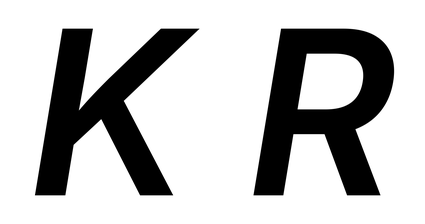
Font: Inter-Italic_SemiBold_Italic